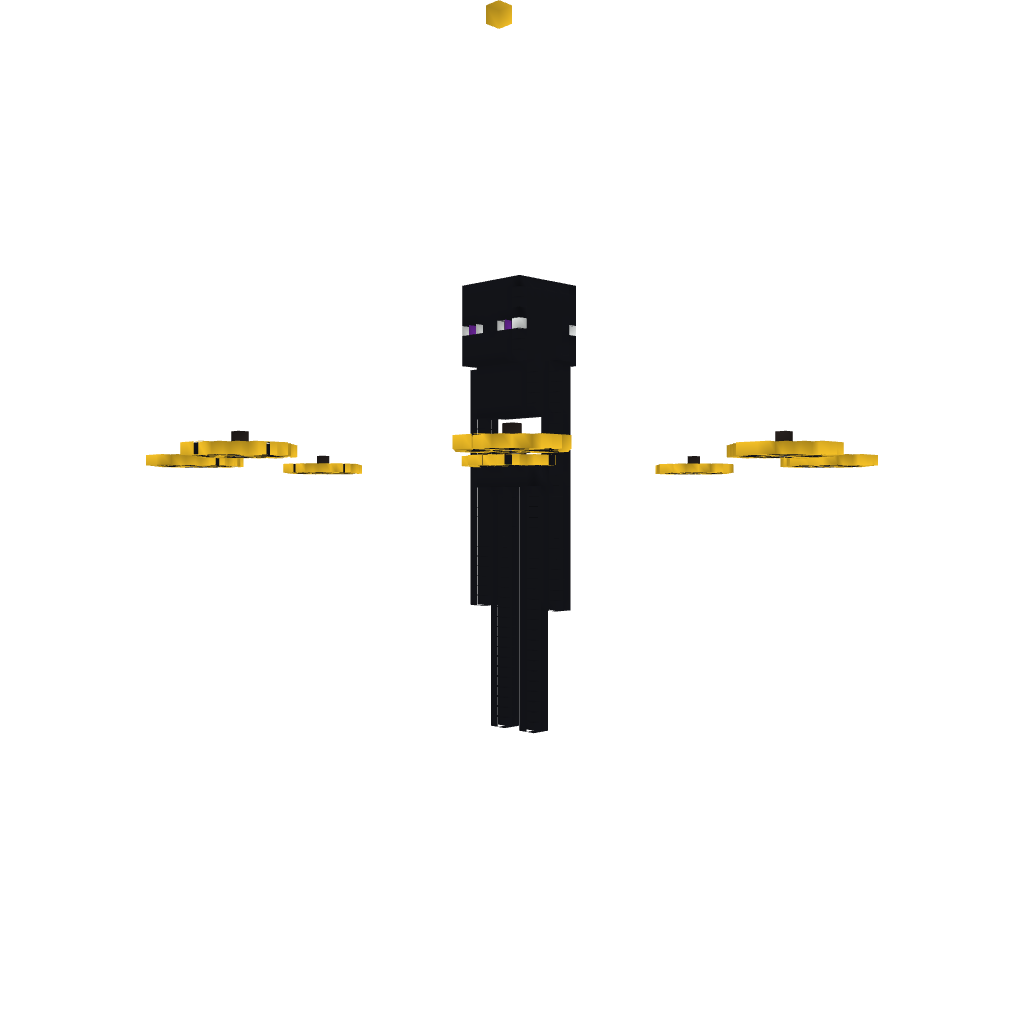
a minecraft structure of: OPenderman SkyWars scematic